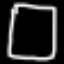
Label: square